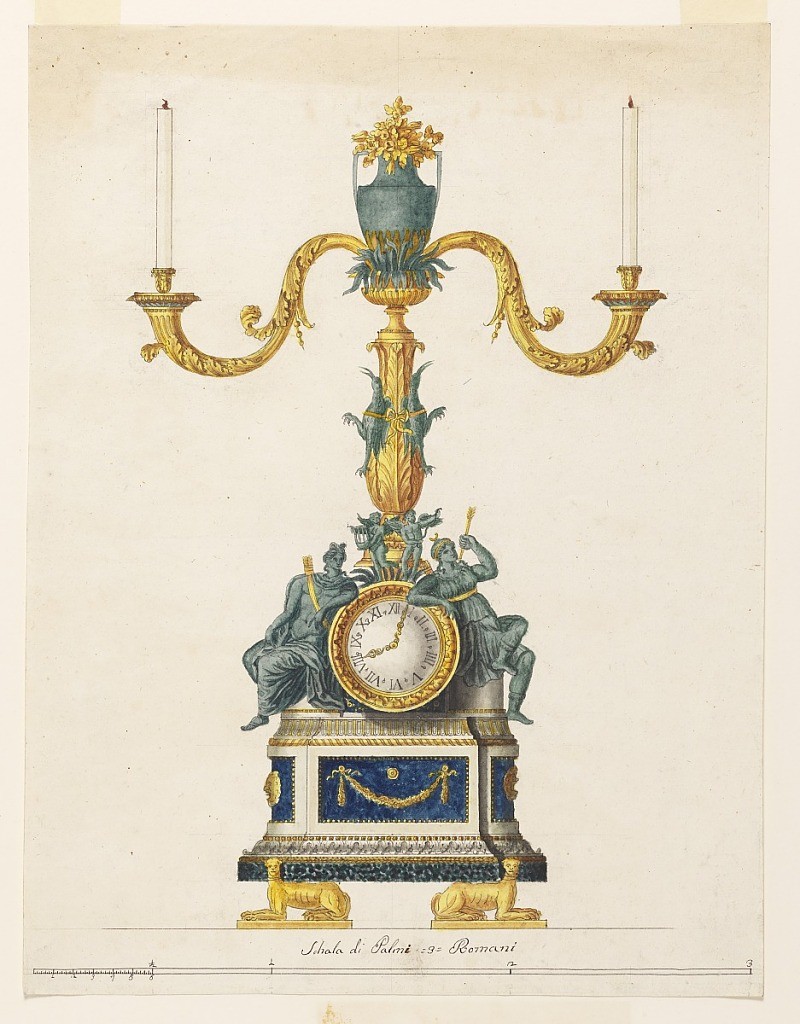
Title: Design for a Candlestick with a Clock
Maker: Luigi Righetti, Italian, 1780 - 1819
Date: late 18th century
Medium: Pen and ink, brush and watercolor, graphite on paper
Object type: Drawing
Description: Vertical rectangle. Design for a candlestick with clock intended to be executed in gilded and green bronze and white and colored marble. Two golden lying dogs at bottom support an oval base. clock situated above between statues of Apollo and Diana, both sitting. Upon the clock are standing two genii respectively holding a lyre and a bow. A column above has on top a large vase with flowers, it is standing in a bowl with leaves, from which two branches for the burning candles are springing. Two cranes are fastened with their backs along the shaft of the column. Scale at bottom.